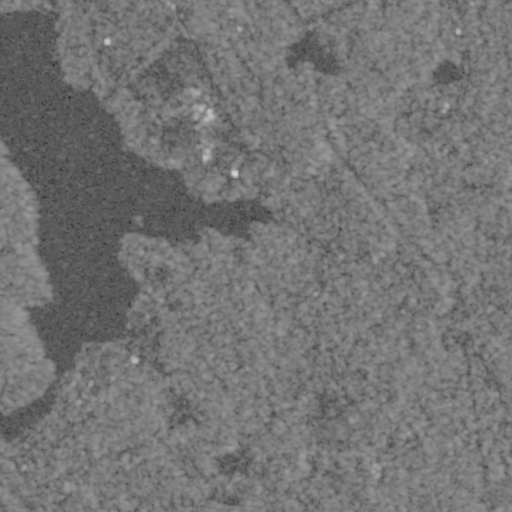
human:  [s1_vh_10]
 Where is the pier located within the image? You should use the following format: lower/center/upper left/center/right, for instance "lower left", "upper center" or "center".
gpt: The pier is located in the center of the image.
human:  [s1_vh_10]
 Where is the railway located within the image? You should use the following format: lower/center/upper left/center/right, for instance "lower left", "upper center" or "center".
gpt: The railway is located in the upper left of the image.
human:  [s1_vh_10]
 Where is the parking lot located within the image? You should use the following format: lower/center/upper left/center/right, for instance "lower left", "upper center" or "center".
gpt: There is no parking lot in the image.

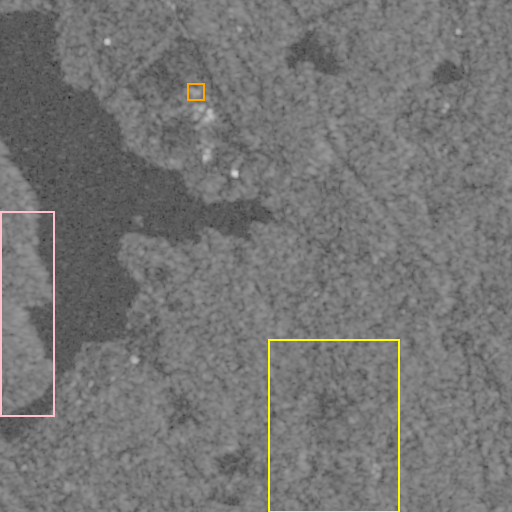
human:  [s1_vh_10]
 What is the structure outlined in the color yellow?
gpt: The structure outlined in yellow is a crop field.
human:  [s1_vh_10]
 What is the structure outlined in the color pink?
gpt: The structure outlined in pink is a park.
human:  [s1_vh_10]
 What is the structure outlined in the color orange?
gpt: The structure outlined in orange is a building.
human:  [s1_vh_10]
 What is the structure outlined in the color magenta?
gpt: There is no magenta outline.